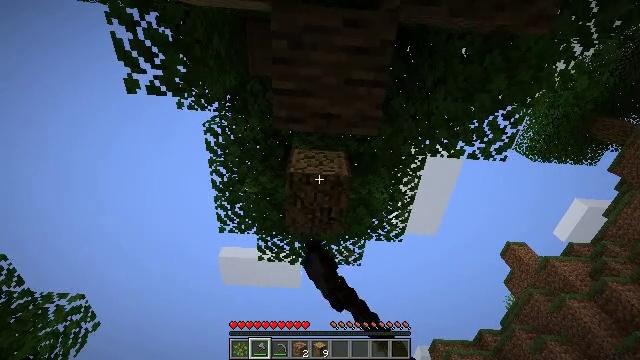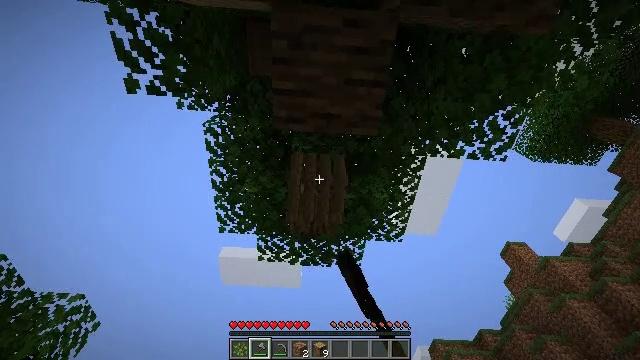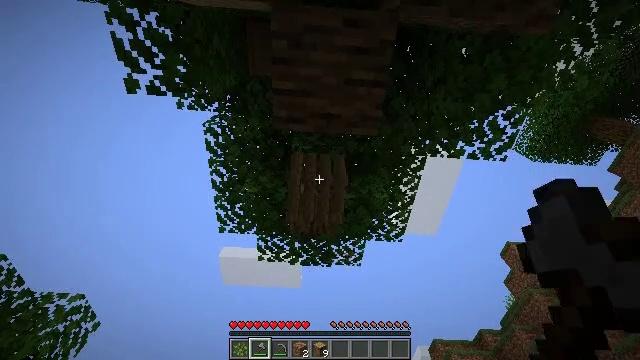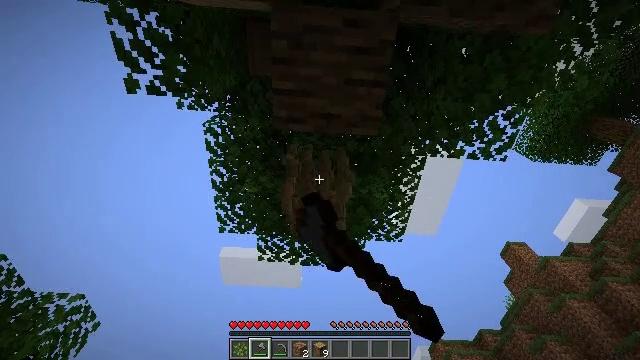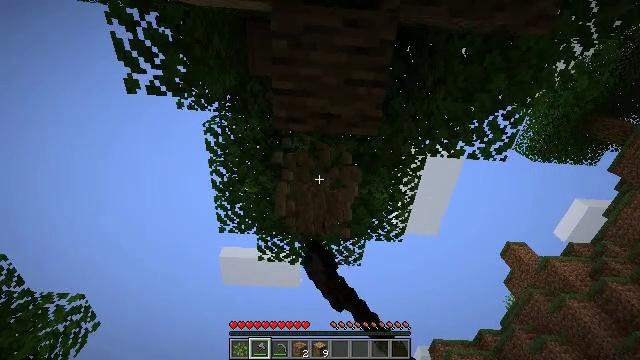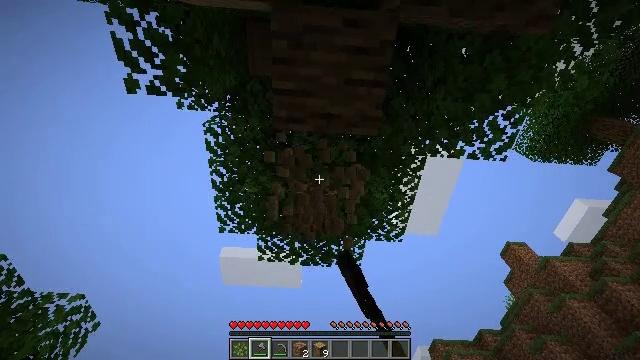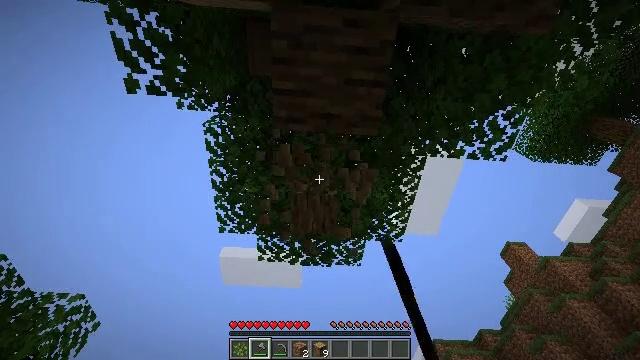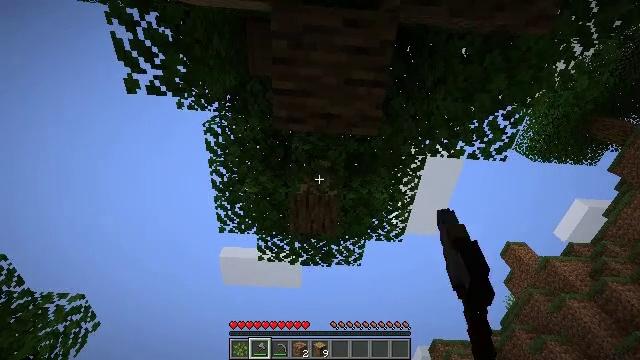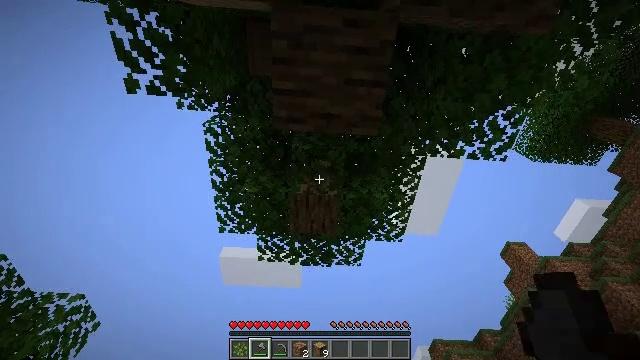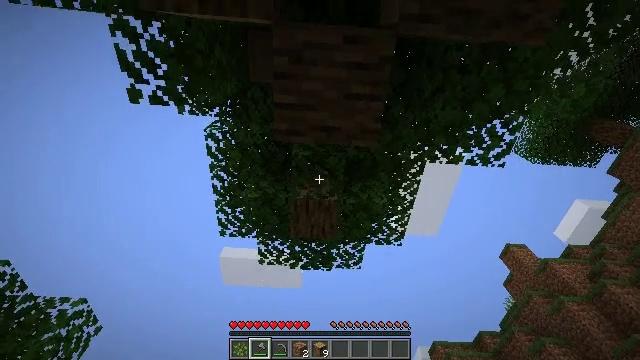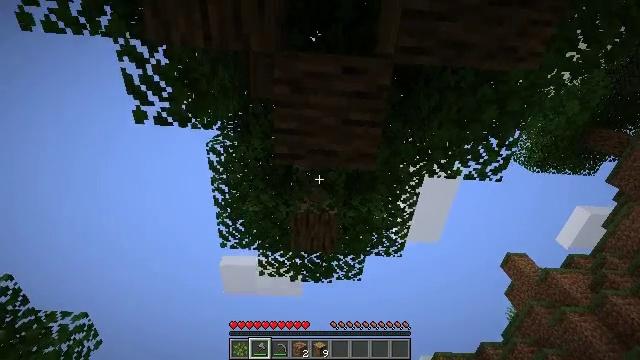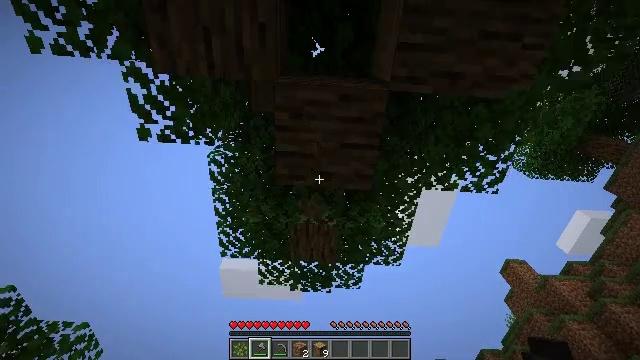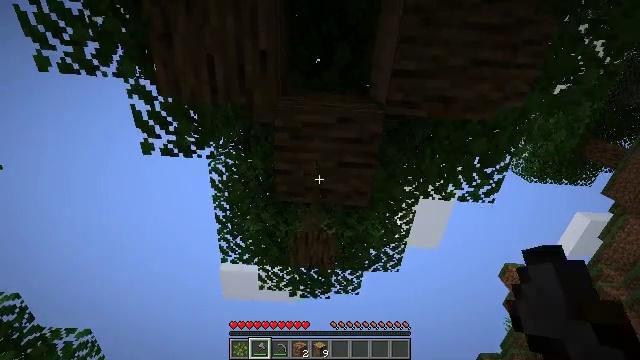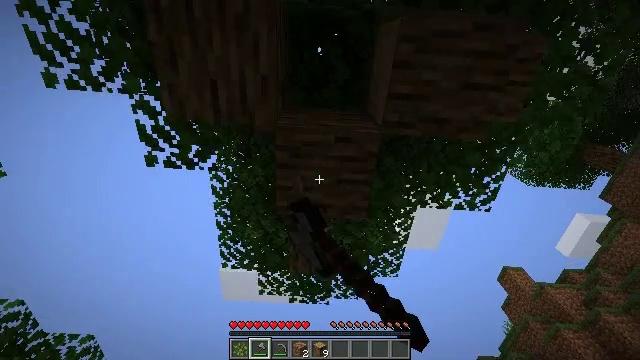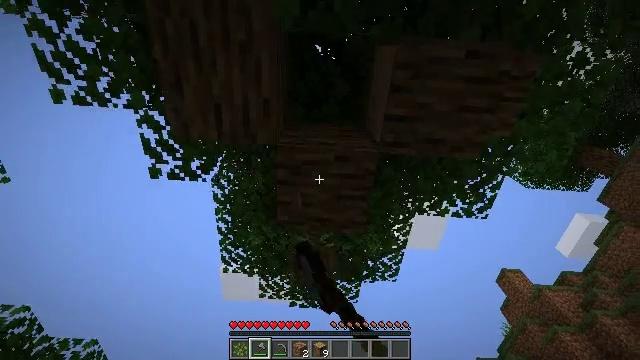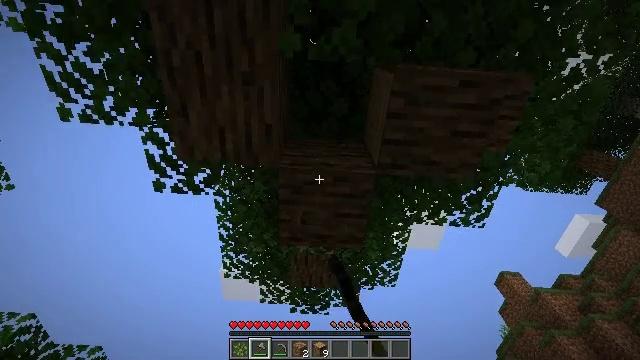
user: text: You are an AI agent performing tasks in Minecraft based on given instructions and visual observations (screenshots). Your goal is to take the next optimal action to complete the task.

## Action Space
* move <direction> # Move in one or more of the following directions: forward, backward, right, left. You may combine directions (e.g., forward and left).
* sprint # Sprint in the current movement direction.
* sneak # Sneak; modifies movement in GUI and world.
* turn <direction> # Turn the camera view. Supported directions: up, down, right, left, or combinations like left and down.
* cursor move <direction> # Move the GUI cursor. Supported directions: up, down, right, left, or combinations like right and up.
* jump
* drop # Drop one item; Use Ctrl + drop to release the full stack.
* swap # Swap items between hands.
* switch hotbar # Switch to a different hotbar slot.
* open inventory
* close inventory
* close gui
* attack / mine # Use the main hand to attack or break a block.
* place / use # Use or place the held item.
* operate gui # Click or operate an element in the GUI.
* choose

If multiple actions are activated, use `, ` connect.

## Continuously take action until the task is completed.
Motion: motion action
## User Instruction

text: Break oak leaves from the trees.
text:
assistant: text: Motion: attack / mine
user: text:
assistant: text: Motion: attack / mine
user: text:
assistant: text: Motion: attack / mine
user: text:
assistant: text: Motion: attack / mine
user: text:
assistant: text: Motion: attack / mine
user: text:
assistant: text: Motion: attack / mine
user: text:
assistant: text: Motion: attack / mine
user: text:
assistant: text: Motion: move back, attack / mine
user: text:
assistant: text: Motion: move back, attack / mine
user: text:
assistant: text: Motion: move back, turn up, attack / mine
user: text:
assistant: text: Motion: move back, attack / mine
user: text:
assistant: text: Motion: move back, attack / mine
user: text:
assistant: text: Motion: move back, attack / mine
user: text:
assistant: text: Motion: move back, attack / mine
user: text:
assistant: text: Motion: attack / mine
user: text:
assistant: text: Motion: attack / mine
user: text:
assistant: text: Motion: attack / mine
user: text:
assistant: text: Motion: attack / mine
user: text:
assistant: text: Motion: attack / mine
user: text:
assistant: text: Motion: attack / mine
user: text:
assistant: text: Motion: attack / mine
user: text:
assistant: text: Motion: attack / mine
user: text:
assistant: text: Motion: attack / mine
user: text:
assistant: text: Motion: attack / mine
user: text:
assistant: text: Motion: attack / mine
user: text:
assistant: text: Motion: attack / mine
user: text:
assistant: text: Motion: attack / mine
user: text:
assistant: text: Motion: attack / mine
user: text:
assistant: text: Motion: attack / mine
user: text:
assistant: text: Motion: attack / mine